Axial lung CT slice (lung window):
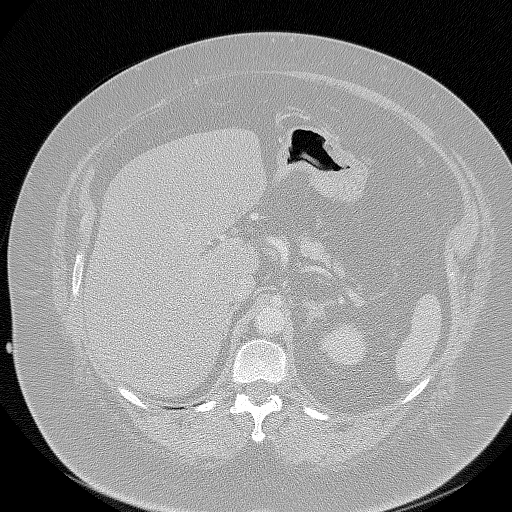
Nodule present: no